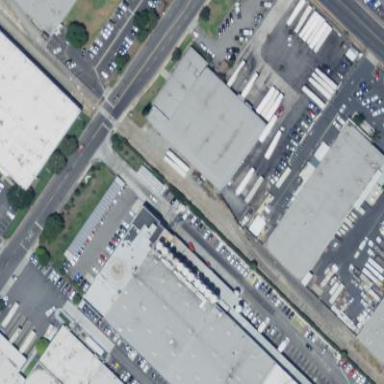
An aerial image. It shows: Warehouse building.